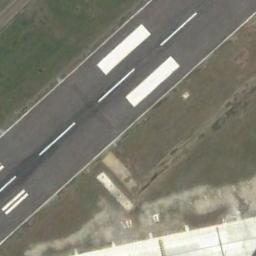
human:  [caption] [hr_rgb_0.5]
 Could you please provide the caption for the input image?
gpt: There are several buildings beside the runway .

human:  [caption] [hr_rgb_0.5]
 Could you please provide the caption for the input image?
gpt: Next to the runway is a large green lawn with white short and thick markings on the runway .

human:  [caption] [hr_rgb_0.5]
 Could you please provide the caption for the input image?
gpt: The runway is on the grass .

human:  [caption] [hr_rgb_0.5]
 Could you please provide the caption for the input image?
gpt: The runway goes through the clearing and other two roads connect to the runway .

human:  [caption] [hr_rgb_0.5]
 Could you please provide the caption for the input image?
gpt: There are green lawns beside the runway .